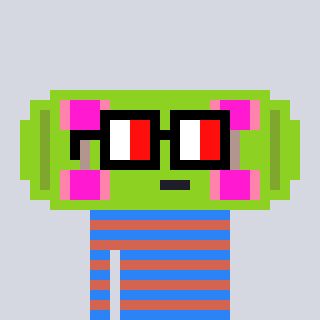
a pixel art character with square glasses with black frames and red eyes, a skateboard-shaped head and a peachy-colored body on a cool background